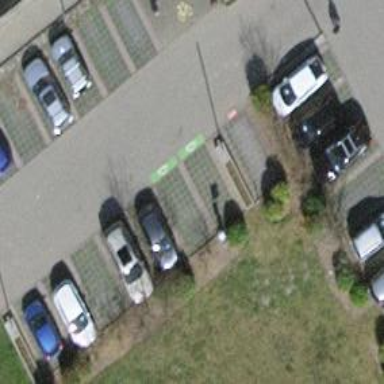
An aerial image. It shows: Charging station.